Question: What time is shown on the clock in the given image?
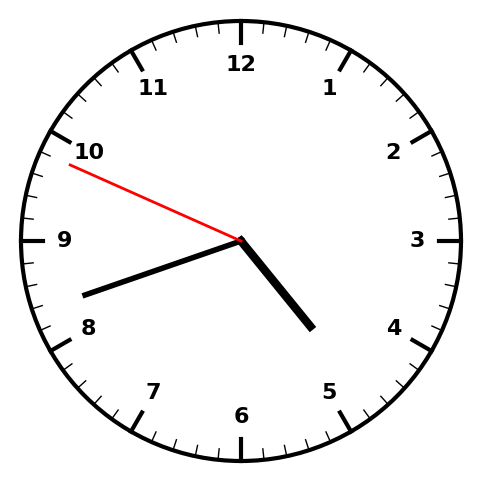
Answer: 04:41:49